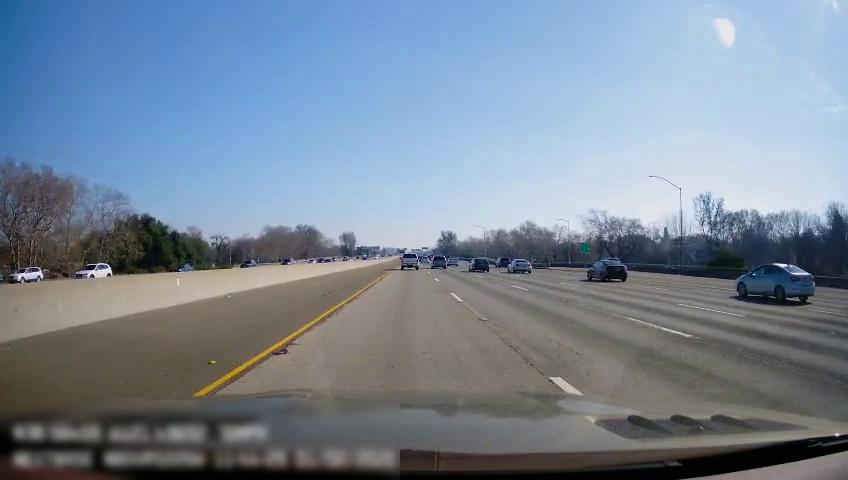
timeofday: Day
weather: Sunny
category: Vehicles | SUV
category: Vehicles | SUV
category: Vehicles | Car
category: Vehicles | SUV
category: Vehicles | SUV
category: Drivable Space
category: Vehicles | Car
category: Vehicles | SUV
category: Vehicles | Car
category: Vehicles | Car
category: Vehicles | Truck
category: Vehicles | Car
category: Vehicles | Van
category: Vehicles | Car
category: Lanes | Current Lane
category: Lanes | Current Lane
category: Lanes | Alternate Lane
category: Lanes | Alternate Lane
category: Lanes | Alternate Lane
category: Lanes | Alternate Lane
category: Lanes | Alternate Lane
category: Traffic | Signs
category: Traffic | Signs